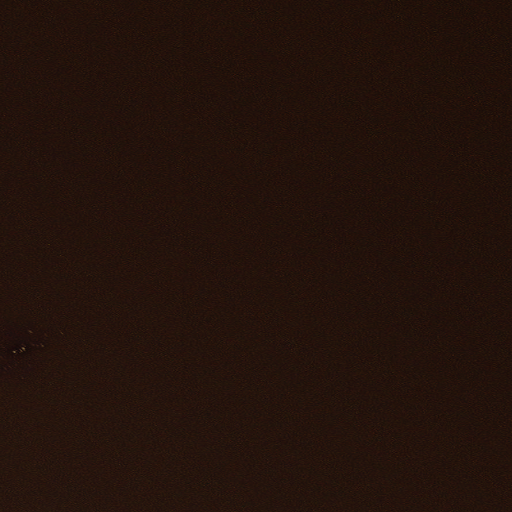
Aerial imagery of bar in Alaska named Vasilief Rock containing only unknown